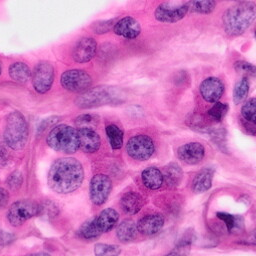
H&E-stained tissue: Pancreatic